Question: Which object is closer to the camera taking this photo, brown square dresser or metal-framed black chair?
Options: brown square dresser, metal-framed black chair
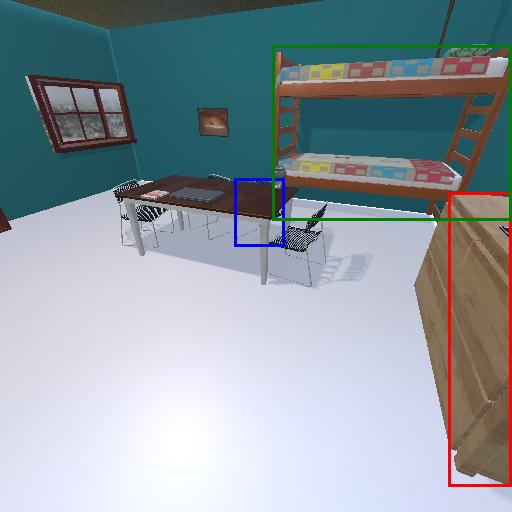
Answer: brown square dresser